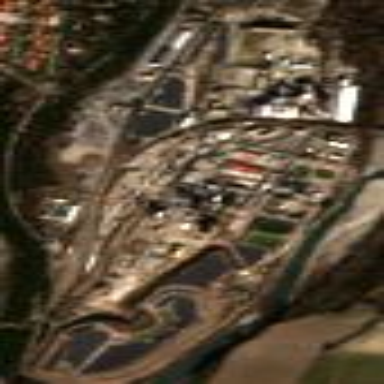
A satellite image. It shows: Industrial area primarily used for gas-related activities.